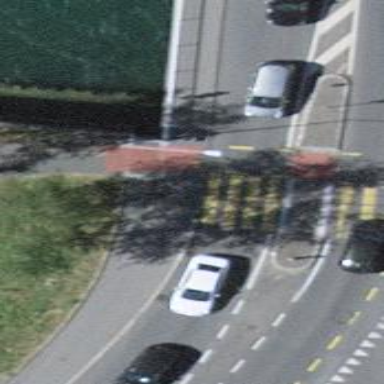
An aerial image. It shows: Kerb barrier.